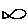
Label: fish